Aerial crown-view tile of a tropical tree (Barro Colorado Island, Panama), acquired 20240918:
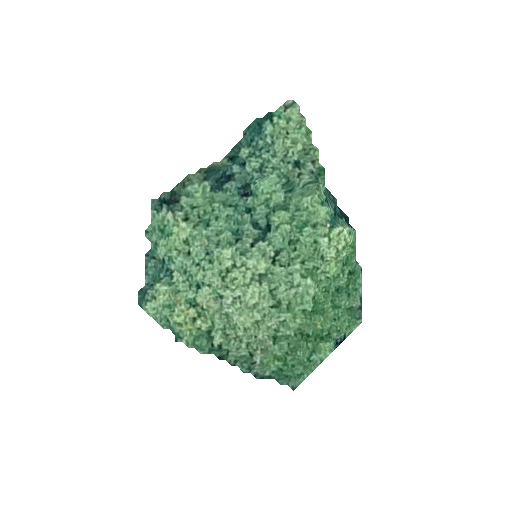
Species: Prioria copaifera
GBIF accepted scientific name: Prioria copaifera
Crown area: 65.104 m²